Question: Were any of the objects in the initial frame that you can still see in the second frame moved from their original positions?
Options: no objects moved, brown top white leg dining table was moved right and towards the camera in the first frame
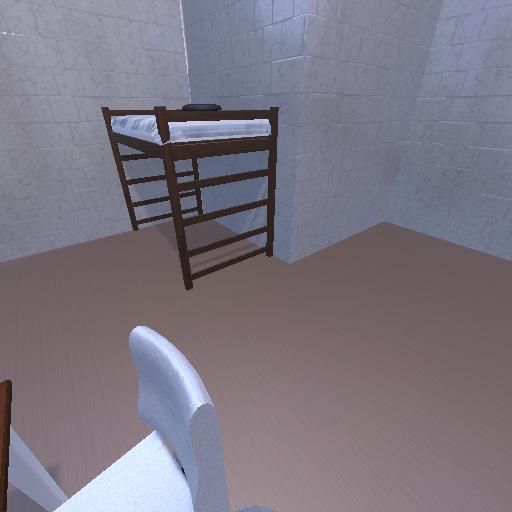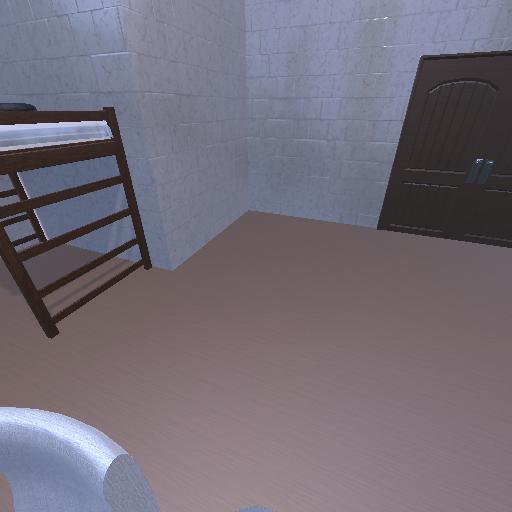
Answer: no objects moved